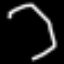
Label: octagon